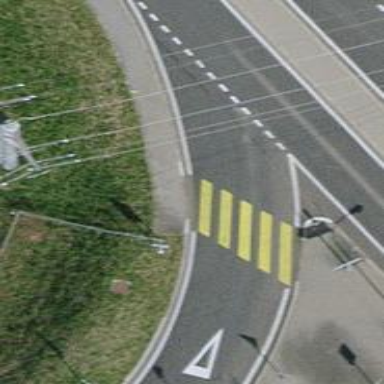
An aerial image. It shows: Zebra crossing on the road.